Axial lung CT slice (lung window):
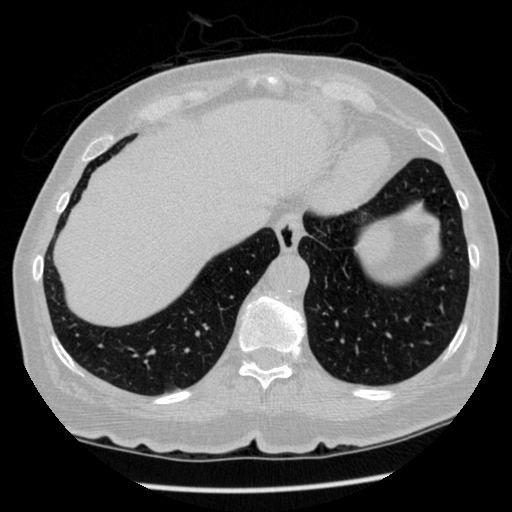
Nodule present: no